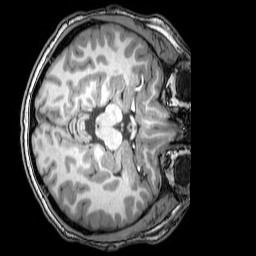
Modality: T1w
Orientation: axial
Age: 19
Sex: male